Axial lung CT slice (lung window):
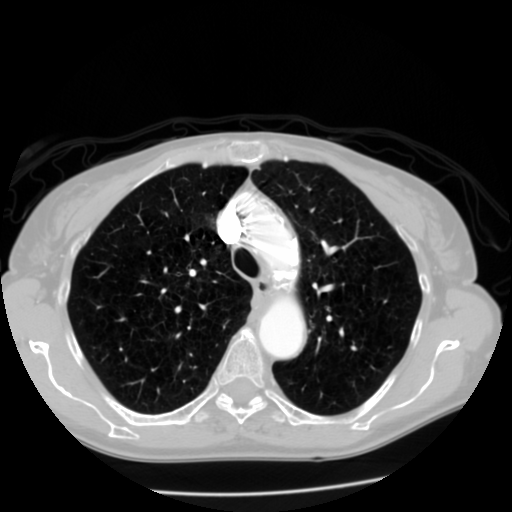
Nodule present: no